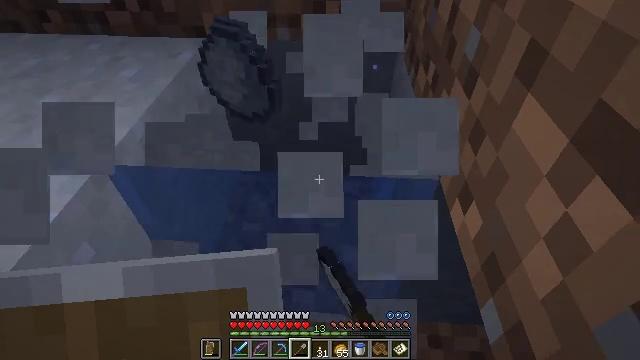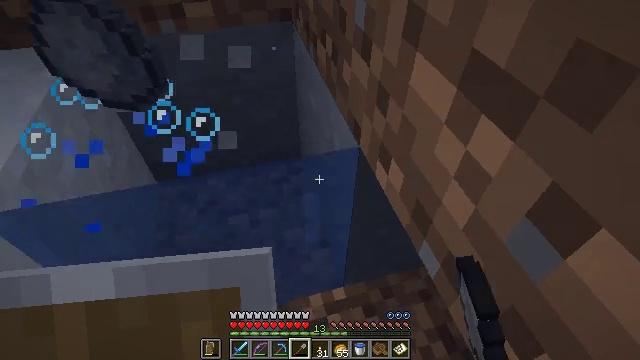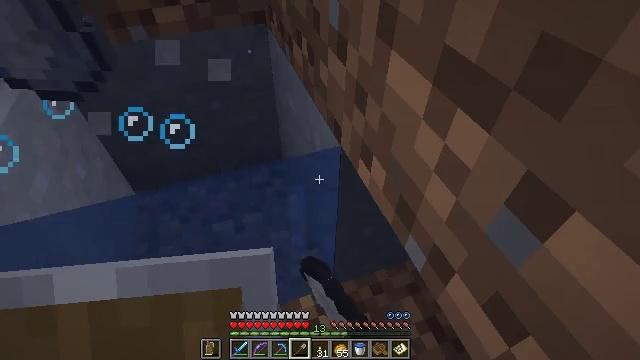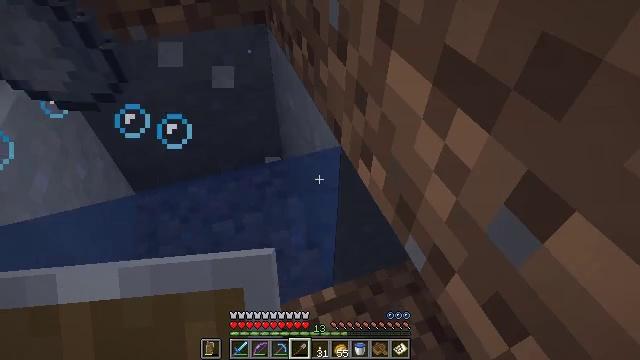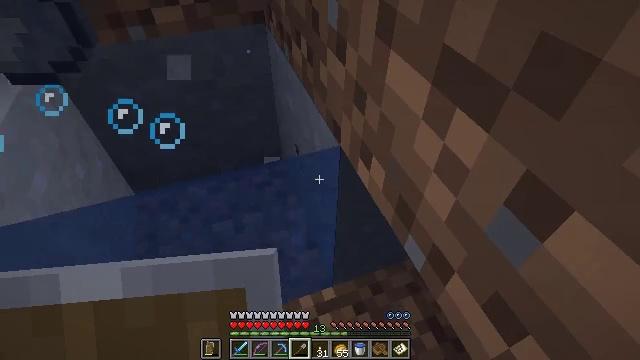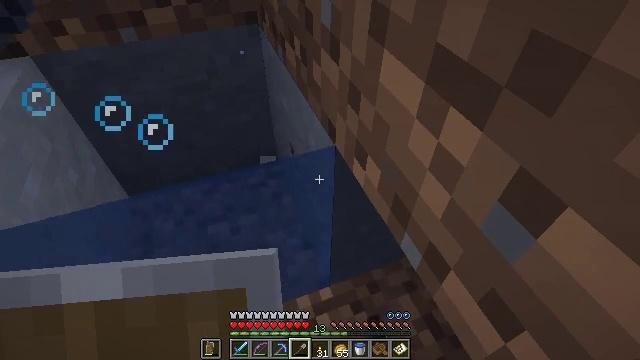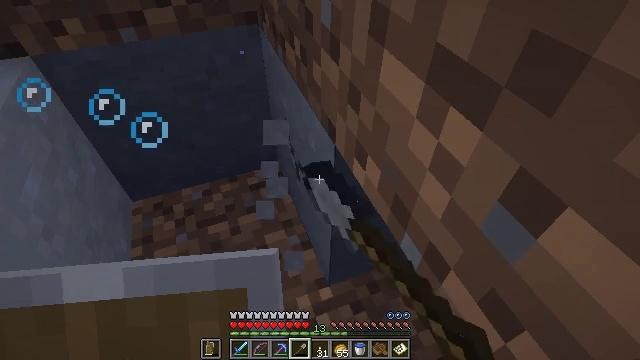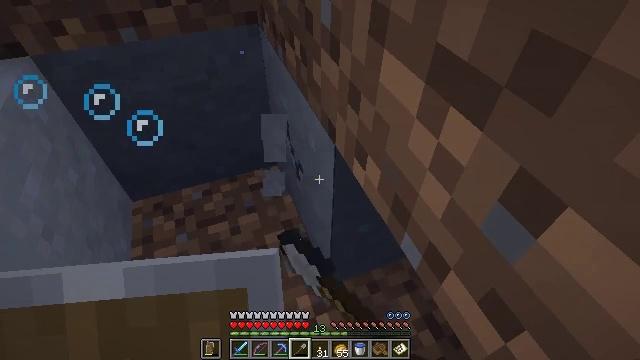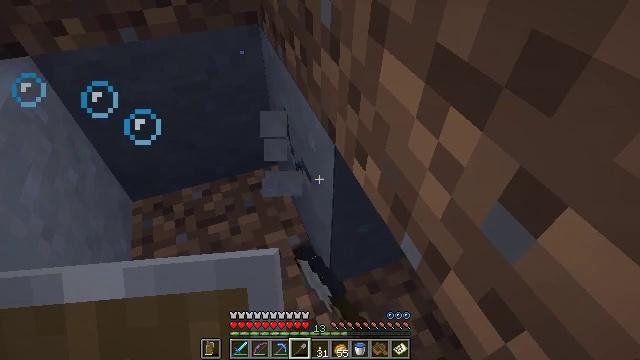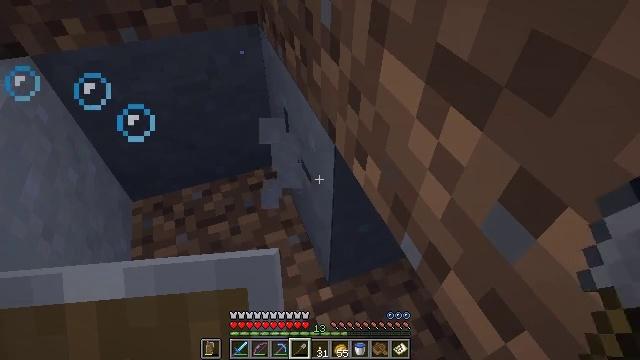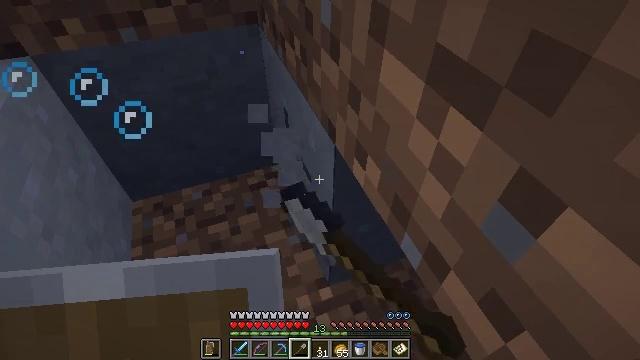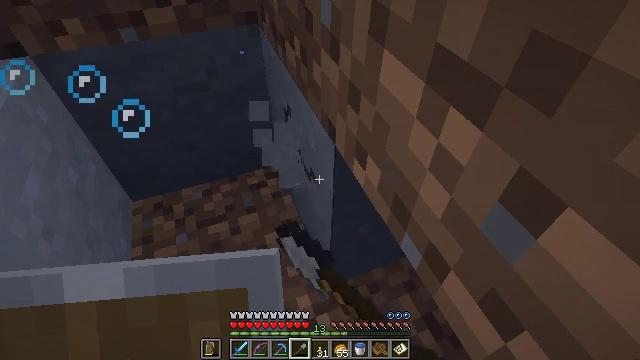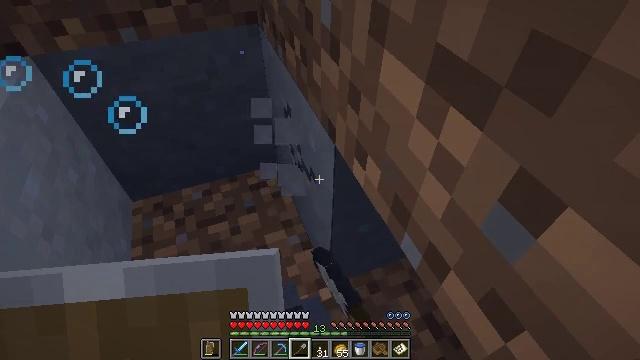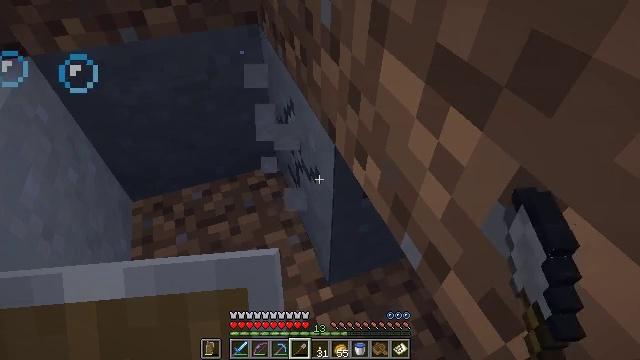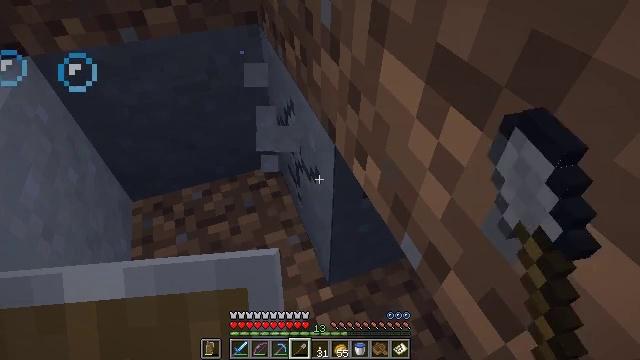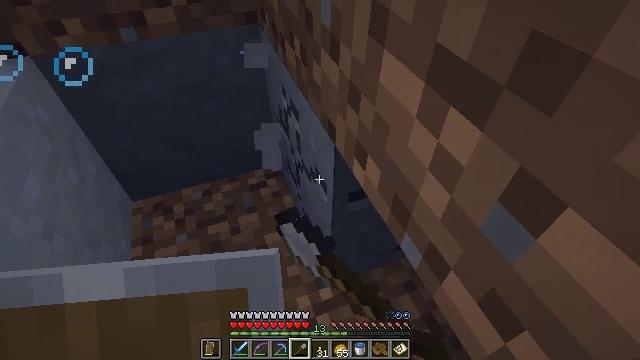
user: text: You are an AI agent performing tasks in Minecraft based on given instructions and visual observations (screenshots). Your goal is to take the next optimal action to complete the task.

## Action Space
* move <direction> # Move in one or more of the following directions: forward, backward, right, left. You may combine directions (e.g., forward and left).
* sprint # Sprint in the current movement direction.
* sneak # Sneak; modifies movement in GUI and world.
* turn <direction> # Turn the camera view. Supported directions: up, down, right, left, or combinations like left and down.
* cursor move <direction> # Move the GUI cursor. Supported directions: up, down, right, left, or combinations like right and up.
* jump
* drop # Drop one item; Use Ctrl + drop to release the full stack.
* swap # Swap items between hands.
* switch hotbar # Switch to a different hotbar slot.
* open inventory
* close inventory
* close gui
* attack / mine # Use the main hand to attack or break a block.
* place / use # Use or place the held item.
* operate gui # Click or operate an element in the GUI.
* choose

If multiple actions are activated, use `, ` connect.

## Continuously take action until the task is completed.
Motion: motion action
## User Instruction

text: Mine the clay from the riverbed.
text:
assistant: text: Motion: turn right and down, attack / mine
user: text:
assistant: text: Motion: turn right, attack / mine
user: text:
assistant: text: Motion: attack / mine
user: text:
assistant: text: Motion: attack / mine
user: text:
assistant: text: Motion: turn right, attack / mine
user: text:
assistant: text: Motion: attack / mine
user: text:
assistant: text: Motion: attack / mine
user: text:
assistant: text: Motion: attack / mine
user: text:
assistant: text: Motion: attack / mine
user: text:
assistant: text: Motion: attack / mine
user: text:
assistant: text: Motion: attack / mine
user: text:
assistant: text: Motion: attack / mine
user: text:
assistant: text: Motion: attack / mine
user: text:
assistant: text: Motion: attack / mine
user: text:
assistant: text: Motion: attack / mine
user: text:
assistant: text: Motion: attack / mine
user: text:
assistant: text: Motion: attack / mine
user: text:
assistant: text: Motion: attack / mine
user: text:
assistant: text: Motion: attack / mine
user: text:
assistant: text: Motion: attack / mine
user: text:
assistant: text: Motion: attack / mine
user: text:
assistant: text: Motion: attack / mine
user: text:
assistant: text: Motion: attack / mine
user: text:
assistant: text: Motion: attack / mine
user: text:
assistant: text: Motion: attack / mine
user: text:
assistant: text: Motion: attack / mine
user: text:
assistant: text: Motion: move forward, attack / mine
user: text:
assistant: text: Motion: move forward, attack / mine
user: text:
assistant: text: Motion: move forward, attack / mine
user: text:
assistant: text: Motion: move forward, turn left and up, attack / mine